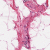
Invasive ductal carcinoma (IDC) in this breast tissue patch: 0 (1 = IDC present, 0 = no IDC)